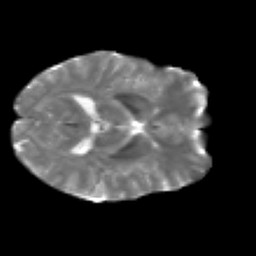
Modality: T2w
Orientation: axial
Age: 29
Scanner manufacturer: siemens
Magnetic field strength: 3 T
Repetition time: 2.2 s
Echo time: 0.084 s